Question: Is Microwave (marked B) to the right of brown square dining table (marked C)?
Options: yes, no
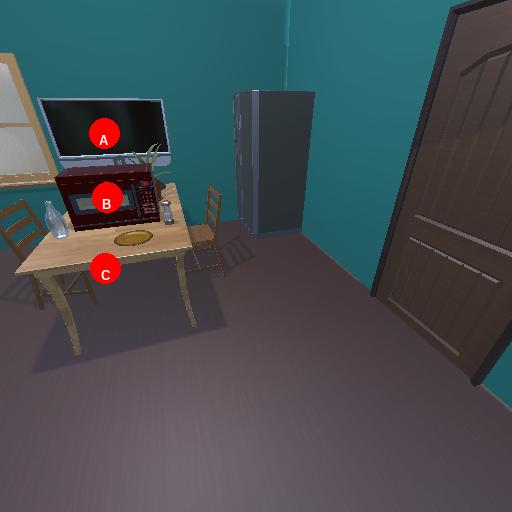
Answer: yes